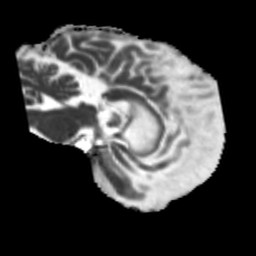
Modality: MD
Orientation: sagittal
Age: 64
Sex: male
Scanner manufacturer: siemens
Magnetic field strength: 3 T
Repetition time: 5.25 s
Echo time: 0.08 s